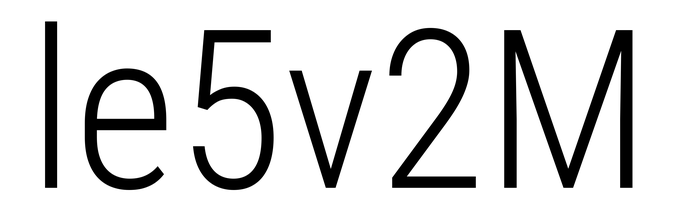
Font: Roboto_Condensed_Light